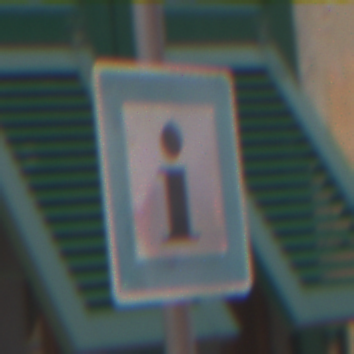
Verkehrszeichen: Informationsstelle
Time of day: Midday
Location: Outdoor (Urban)
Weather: Overcast
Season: NotSpecified
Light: Natural